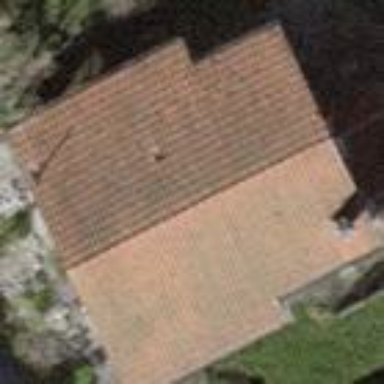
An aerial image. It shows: Residential building with gabled roof made of roof tiles. The roof orientation is across.